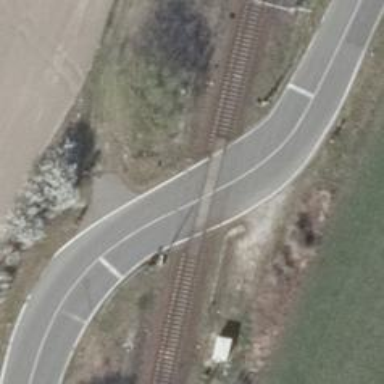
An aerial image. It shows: Railway level crossing.